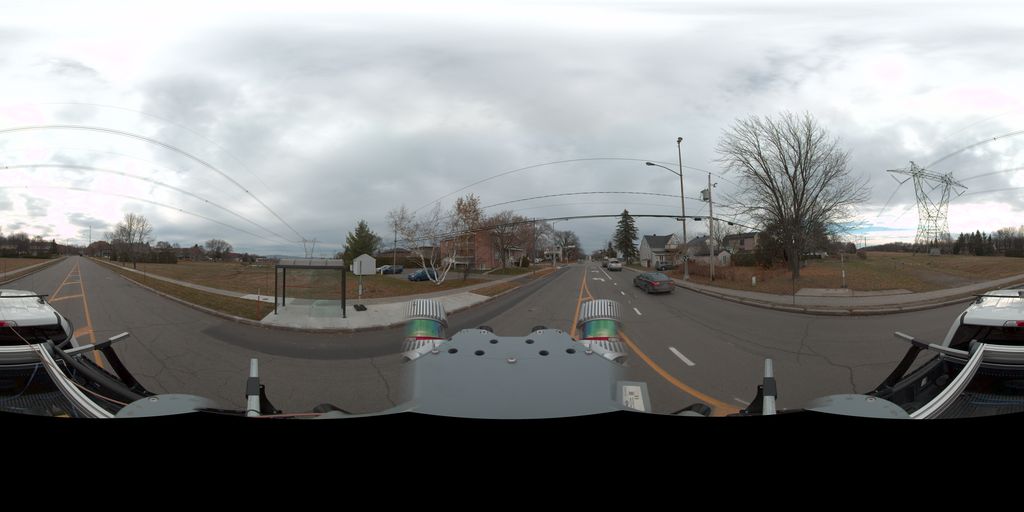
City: quebec_city